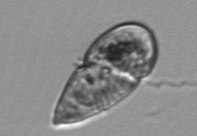
Label: Gyrodinium